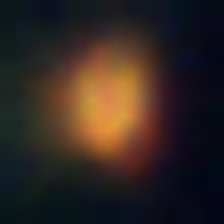
Taxon: NanoPlankton
Group: Other